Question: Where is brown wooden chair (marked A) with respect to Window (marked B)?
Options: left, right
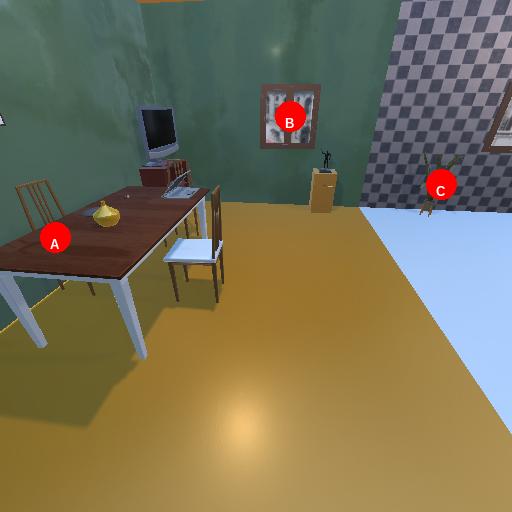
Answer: left